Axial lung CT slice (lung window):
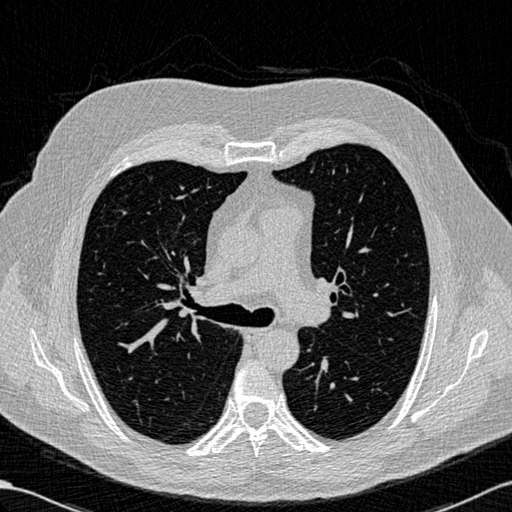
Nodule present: no